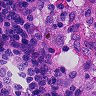
Metastatic tissue present: no